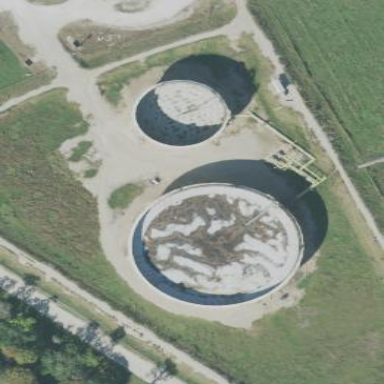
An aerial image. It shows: Storage tank which is man-made and housed in building.